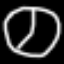
Label: clock